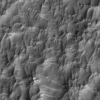
Label: not_dusty